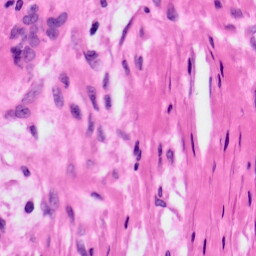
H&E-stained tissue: Ovarian